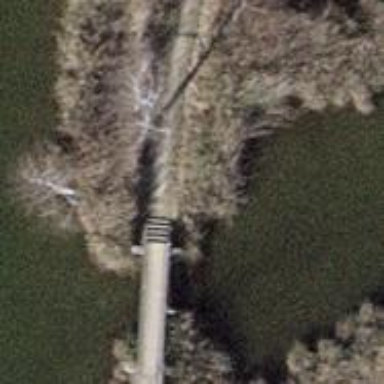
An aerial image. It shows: Footway bridge.